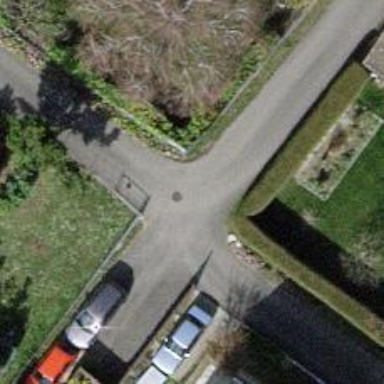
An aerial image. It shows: Alley classified as service road.